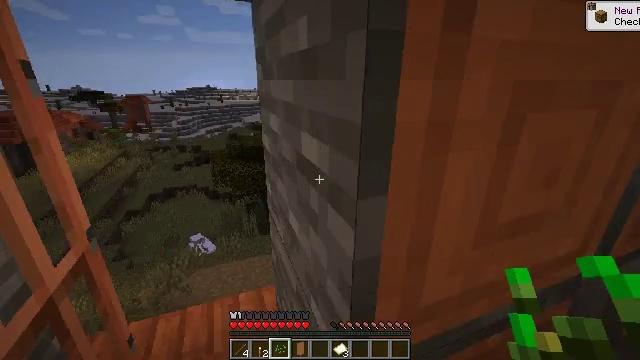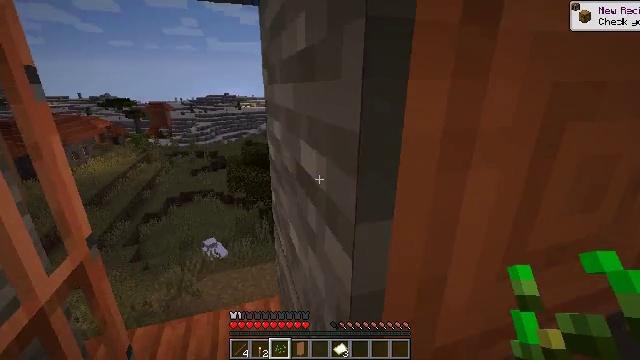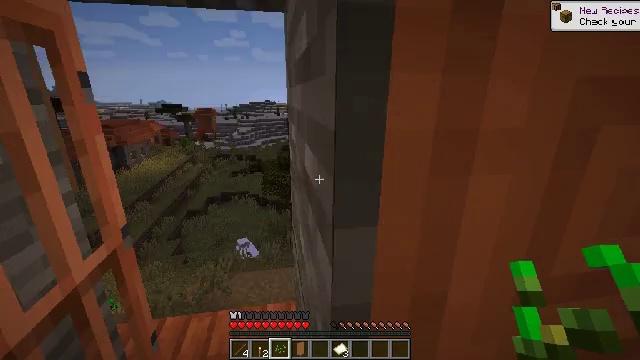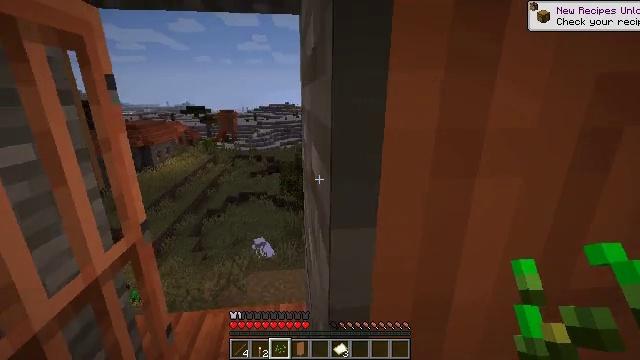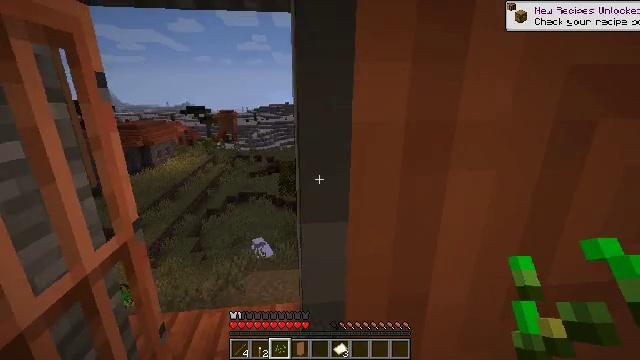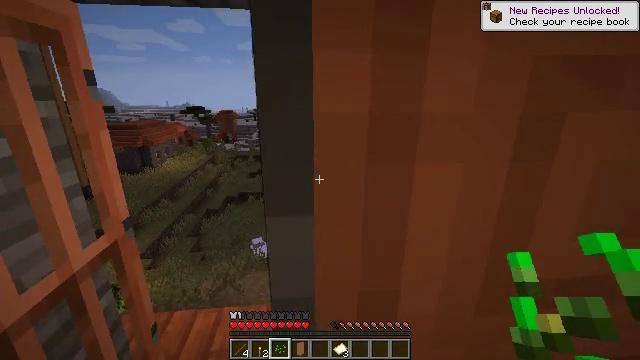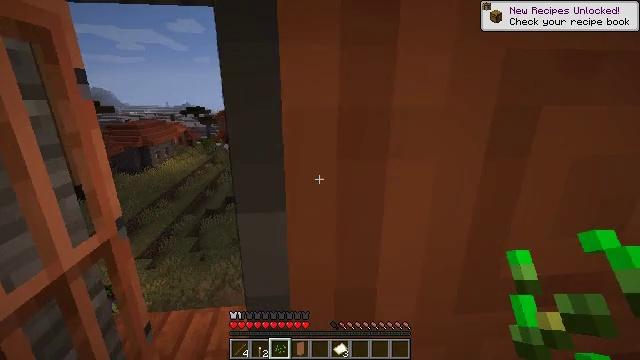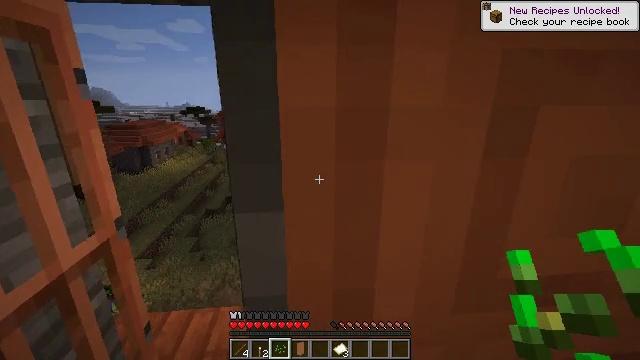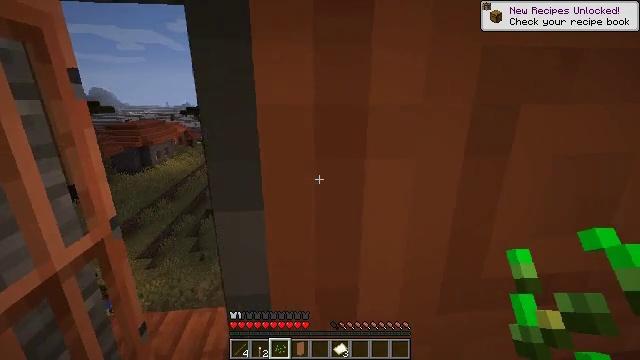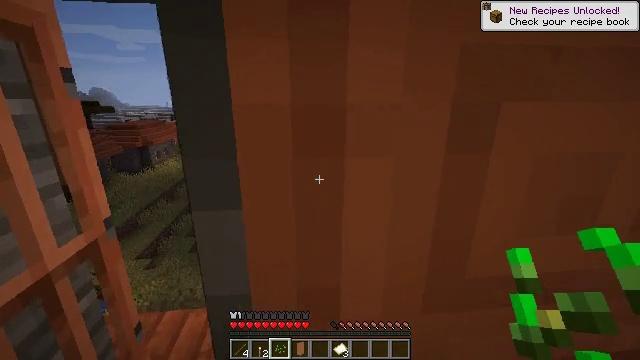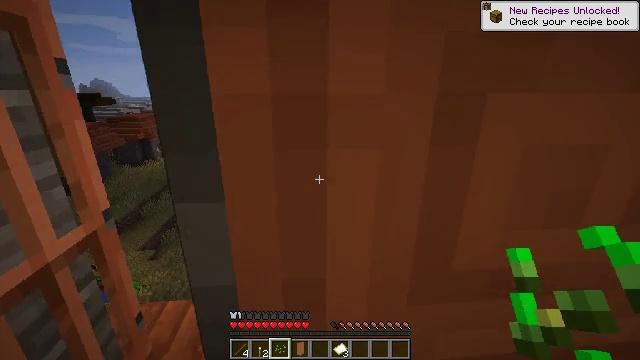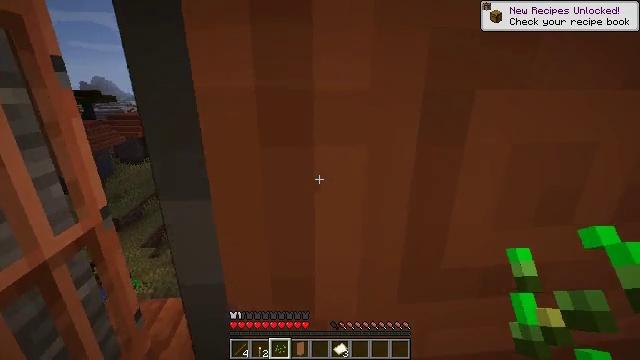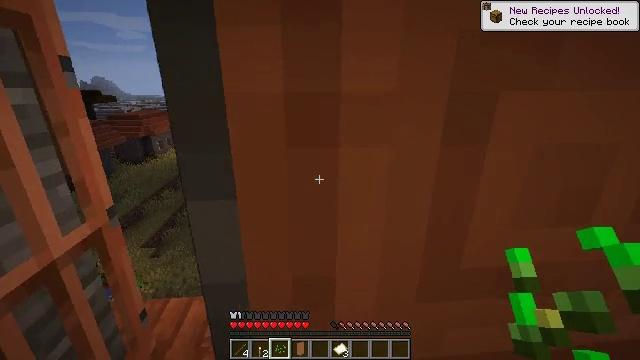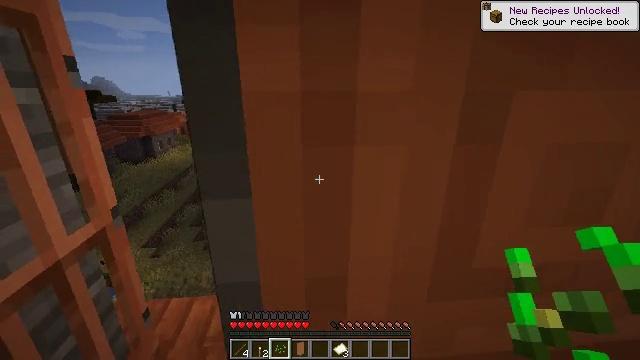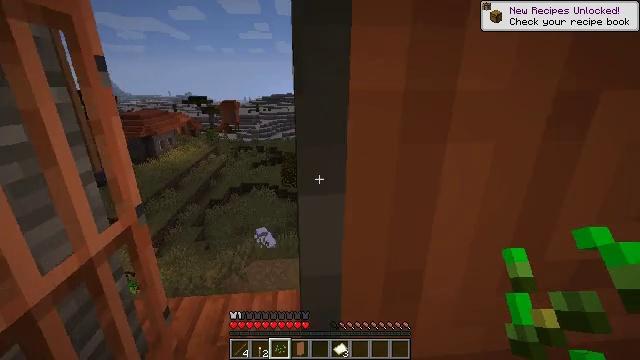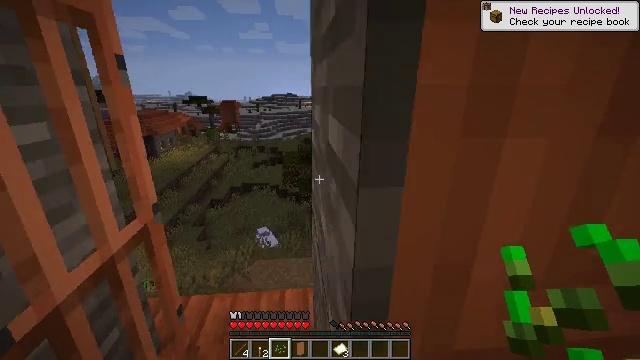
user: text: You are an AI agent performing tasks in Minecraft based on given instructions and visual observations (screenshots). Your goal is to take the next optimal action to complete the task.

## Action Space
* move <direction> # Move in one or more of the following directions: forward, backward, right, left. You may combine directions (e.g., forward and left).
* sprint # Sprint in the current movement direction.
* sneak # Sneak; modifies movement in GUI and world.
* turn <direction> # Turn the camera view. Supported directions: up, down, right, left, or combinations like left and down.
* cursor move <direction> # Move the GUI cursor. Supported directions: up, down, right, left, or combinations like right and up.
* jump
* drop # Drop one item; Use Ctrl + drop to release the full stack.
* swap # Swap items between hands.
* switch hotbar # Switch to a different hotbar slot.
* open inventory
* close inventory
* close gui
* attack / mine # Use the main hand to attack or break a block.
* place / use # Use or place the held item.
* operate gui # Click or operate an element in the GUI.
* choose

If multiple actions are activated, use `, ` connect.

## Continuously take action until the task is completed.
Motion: motion action
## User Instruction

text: Collect acacia wood blocks.
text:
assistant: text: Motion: move forward, turn left and up
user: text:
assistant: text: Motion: move forward, turn left and up
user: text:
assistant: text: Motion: move forward, turn left
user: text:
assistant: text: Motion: move forward
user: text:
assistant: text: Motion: move forward
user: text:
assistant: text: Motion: move forward
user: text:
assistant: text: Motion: move forward
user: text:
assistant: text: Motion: move forward
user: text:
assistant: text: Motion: move forward
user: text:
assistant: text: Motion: move forward, turn down
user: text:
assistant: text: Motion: move forward
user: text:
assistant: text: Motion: move forward and move left
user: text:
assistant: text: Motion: move forward and move left
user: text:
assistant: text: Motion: move forward and move left
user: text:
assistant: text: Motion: move forward and move left
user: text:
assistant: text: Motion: move left
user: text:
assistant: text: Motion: move forward and move left
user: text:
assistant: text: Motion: move forward
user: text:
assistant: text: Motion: move forward
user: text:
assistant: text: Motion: move forward
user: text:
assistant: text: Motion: move forward
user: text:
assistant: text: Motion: move forward
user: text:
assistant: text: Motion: move forward
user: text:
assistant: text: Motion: move forward
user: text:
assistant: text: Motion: move forward
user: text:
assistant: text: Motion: move forward
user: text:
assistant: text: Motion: move forward
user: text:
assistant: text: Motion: move forward
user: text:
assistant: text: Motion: move forward
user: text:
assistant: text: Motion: move forward